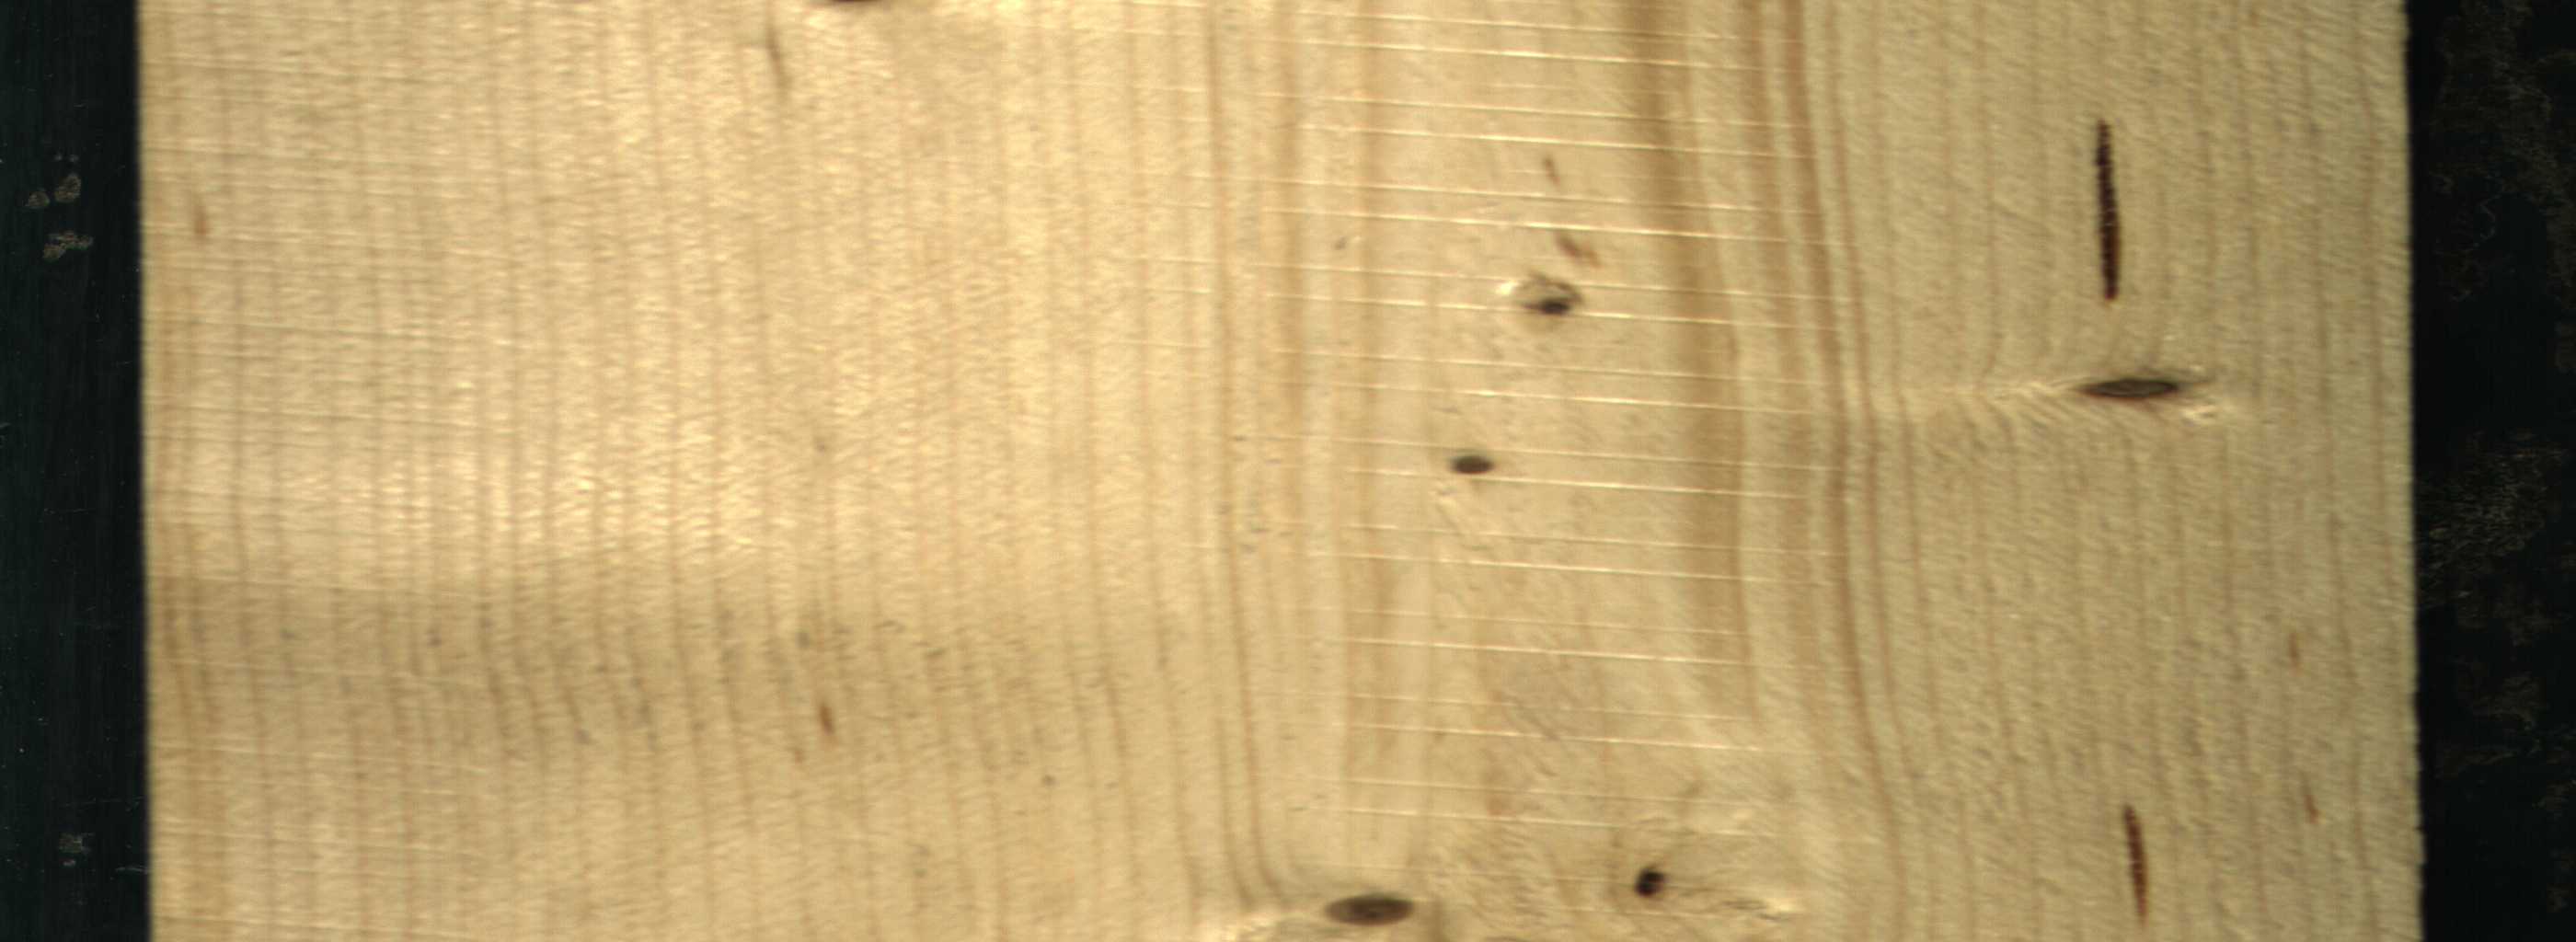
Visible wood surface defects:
resin
resin
Dead_Knot
Dead_Knot
Dead_Knot
Dead_Knot
Dead_Knot
Live_Knot
Live_Knot